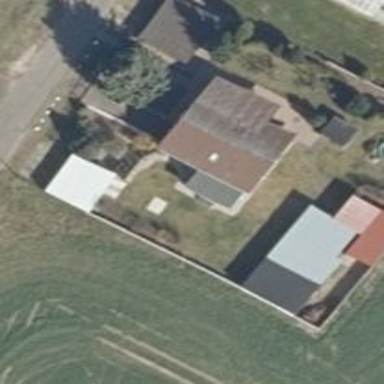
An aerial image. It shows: Simple and straightforward house.